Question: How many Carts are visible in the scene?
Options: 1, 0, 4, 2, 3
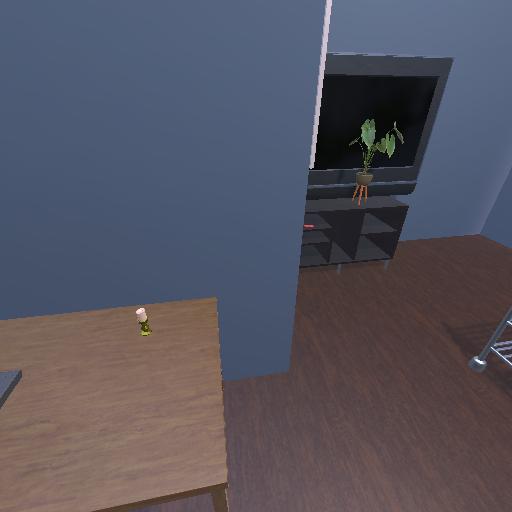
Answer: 1